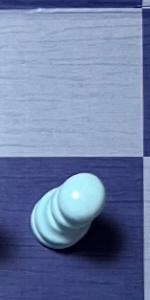
Label: Pawn_White